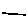
Label: line